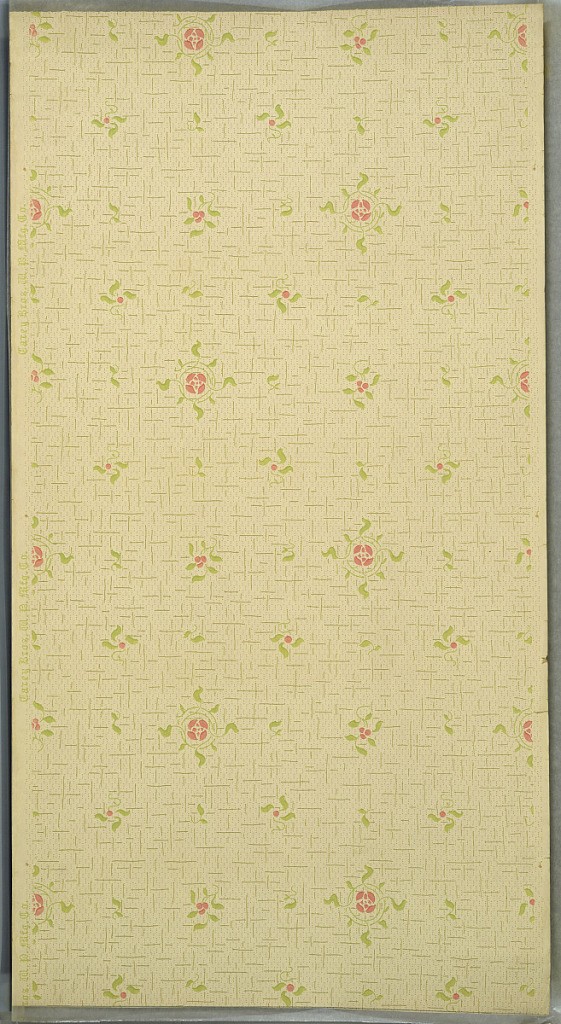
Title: Ceiling paper
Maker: Carey Bros. W.P. Mfg. Co., Philadelphia, Pennsylvania, founded 1882
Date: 1905–1915
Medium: Machine-printed paper
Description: Small and stylized flower and leaf motifs of varying sizes and shapes. Intersecting short and thin vine-like (green) lines. Background of dots. Cream ground. Printed in pink and green.
Printed in selvedge: "Carey Bros. W. P. Mfg. Co."